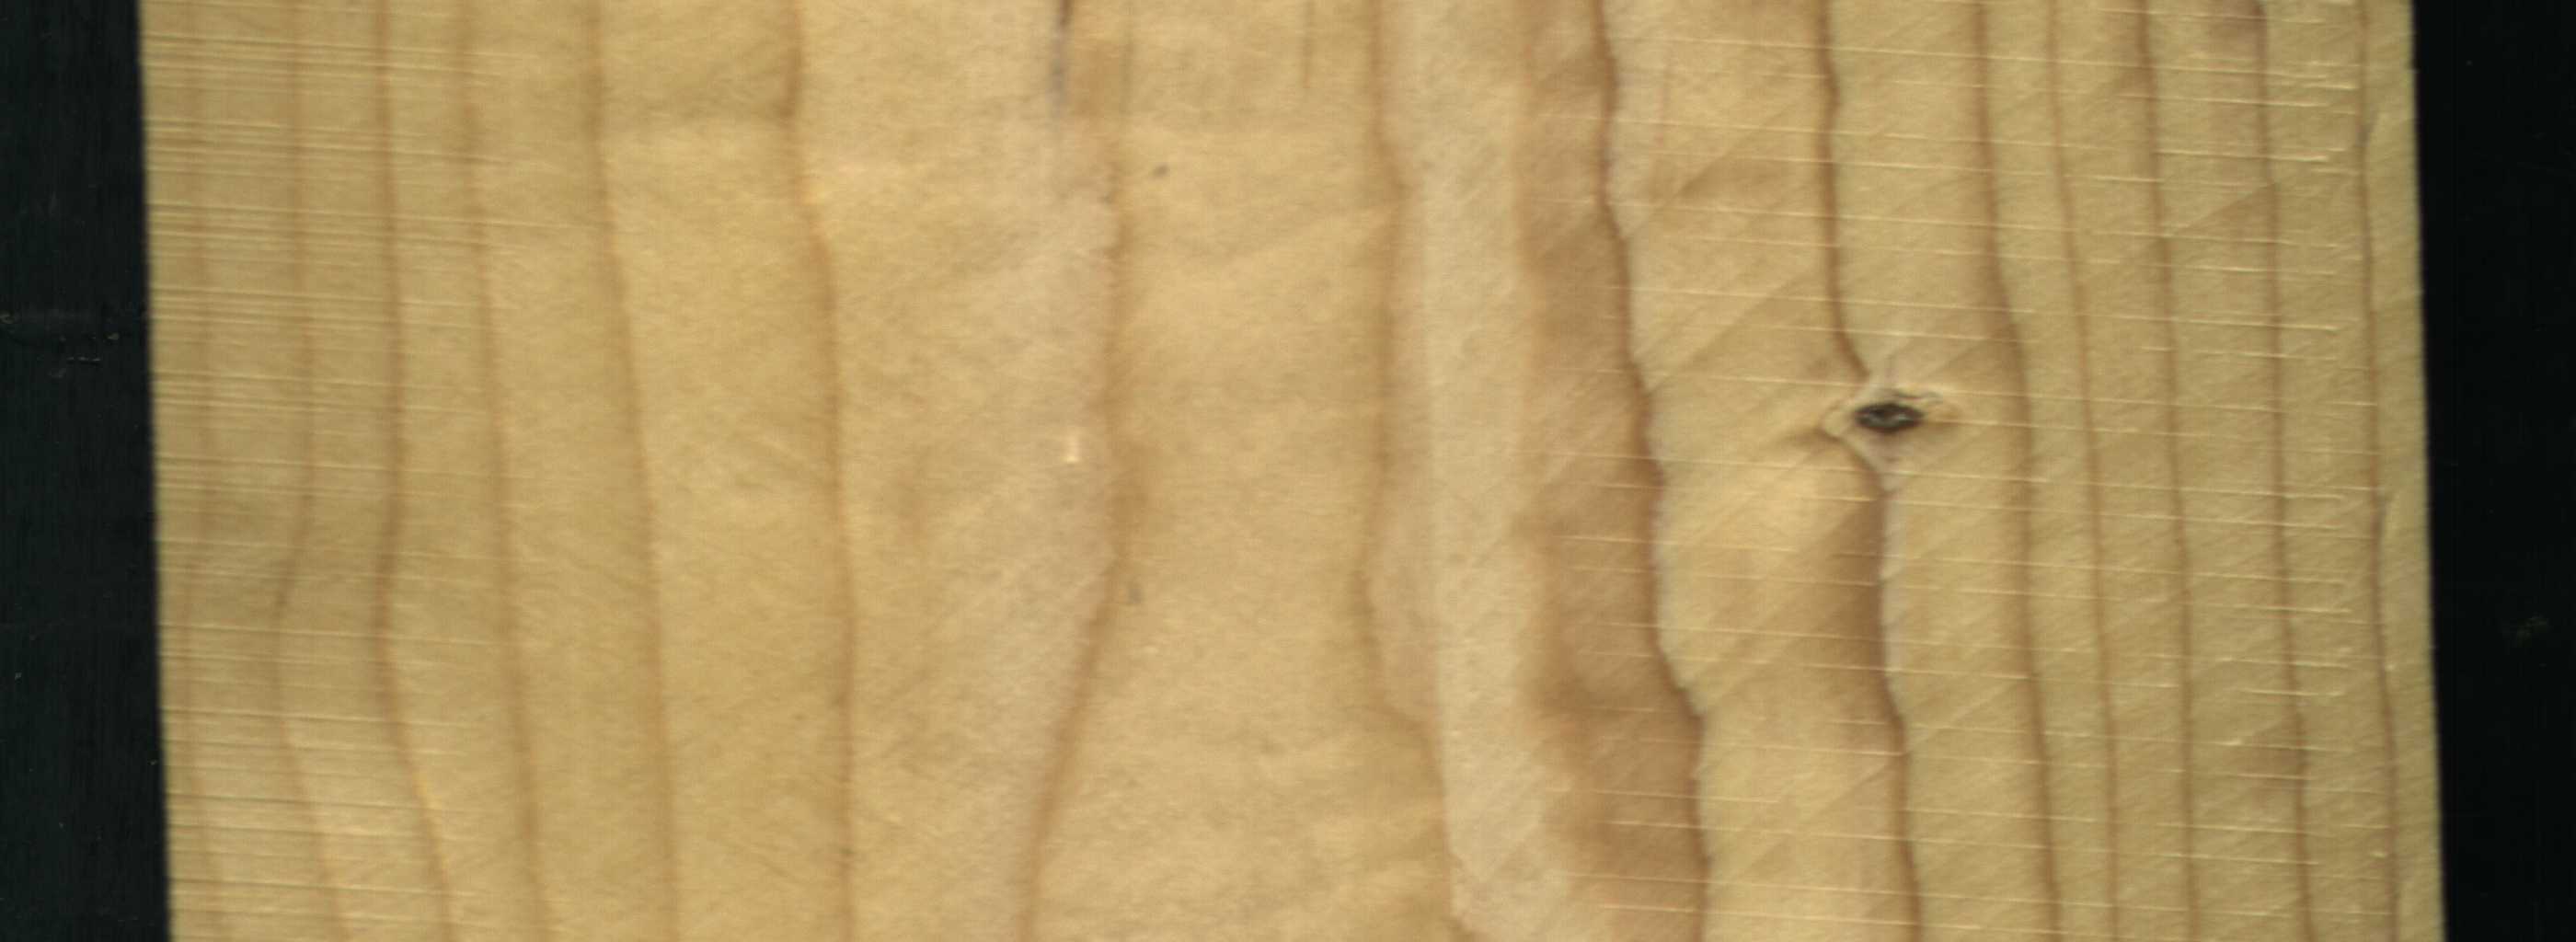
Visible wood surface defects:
Dead_Knot
Live_Knot